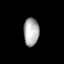
Tissue: lung
Cell type: Endothelial cells
Senescence score: 0.5851
Nuclear area (px): 422
Mean DAPI intensity: 173.607